Field crop: maize
Growth stage: 1
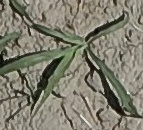
Species: sorghum